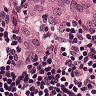
Metastatic tissue present: yes